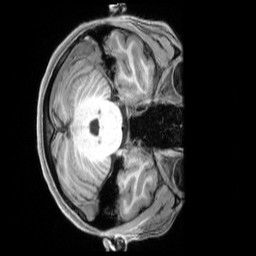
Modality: T1w
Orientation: axial
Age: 24
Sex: female
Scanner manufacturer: siemens
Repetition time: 2.3 s
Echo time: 0.00229 s